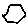
Label: hexagon